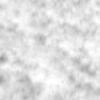
Label: no_change